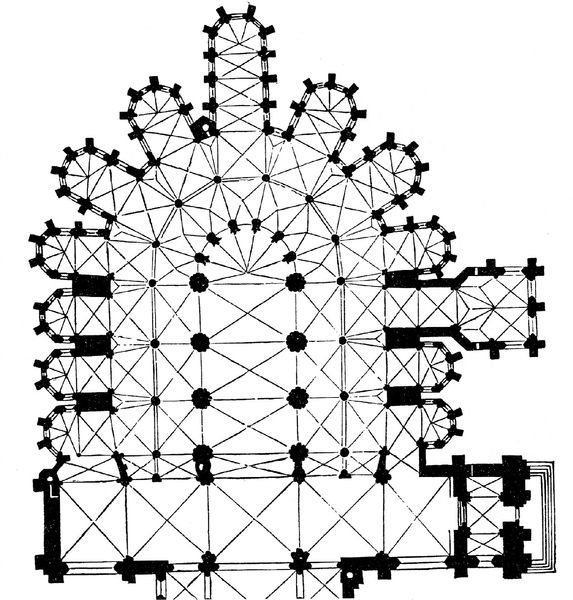
Titel: Chor der Kathedrale St. Julien in Le Mans
Standort: Le Mans, Saint Julien (EU - F)
Schlagwörter: zeichnung, gebäude, kirche, plan, grundriss, kreuzschiff